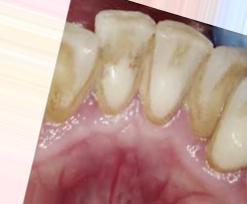
Condition: Tooth Discoloration